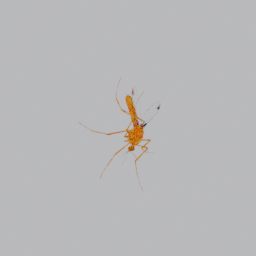
Label: animals